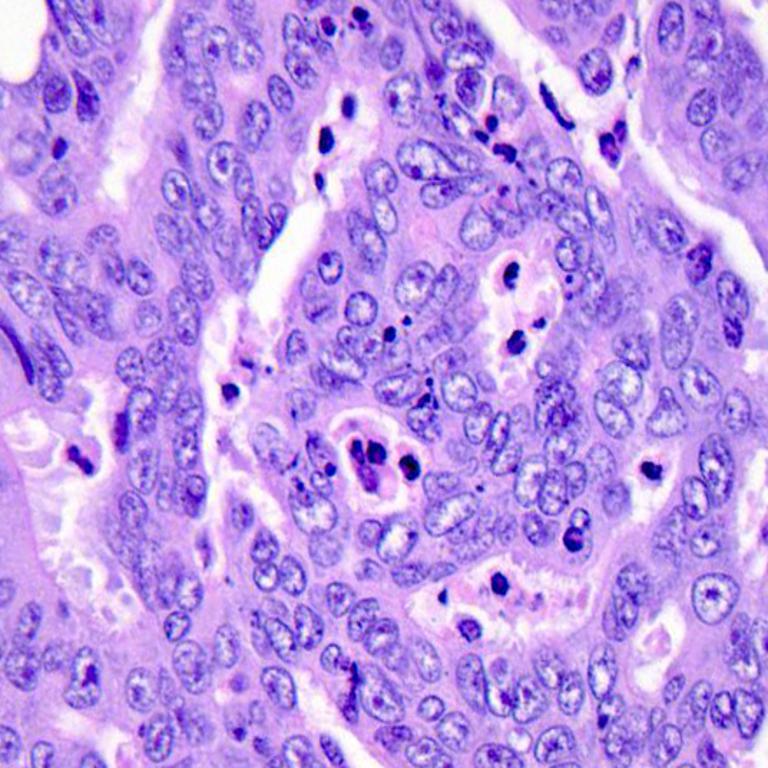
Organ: colon
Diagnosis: adenocarcinomas